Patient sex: M
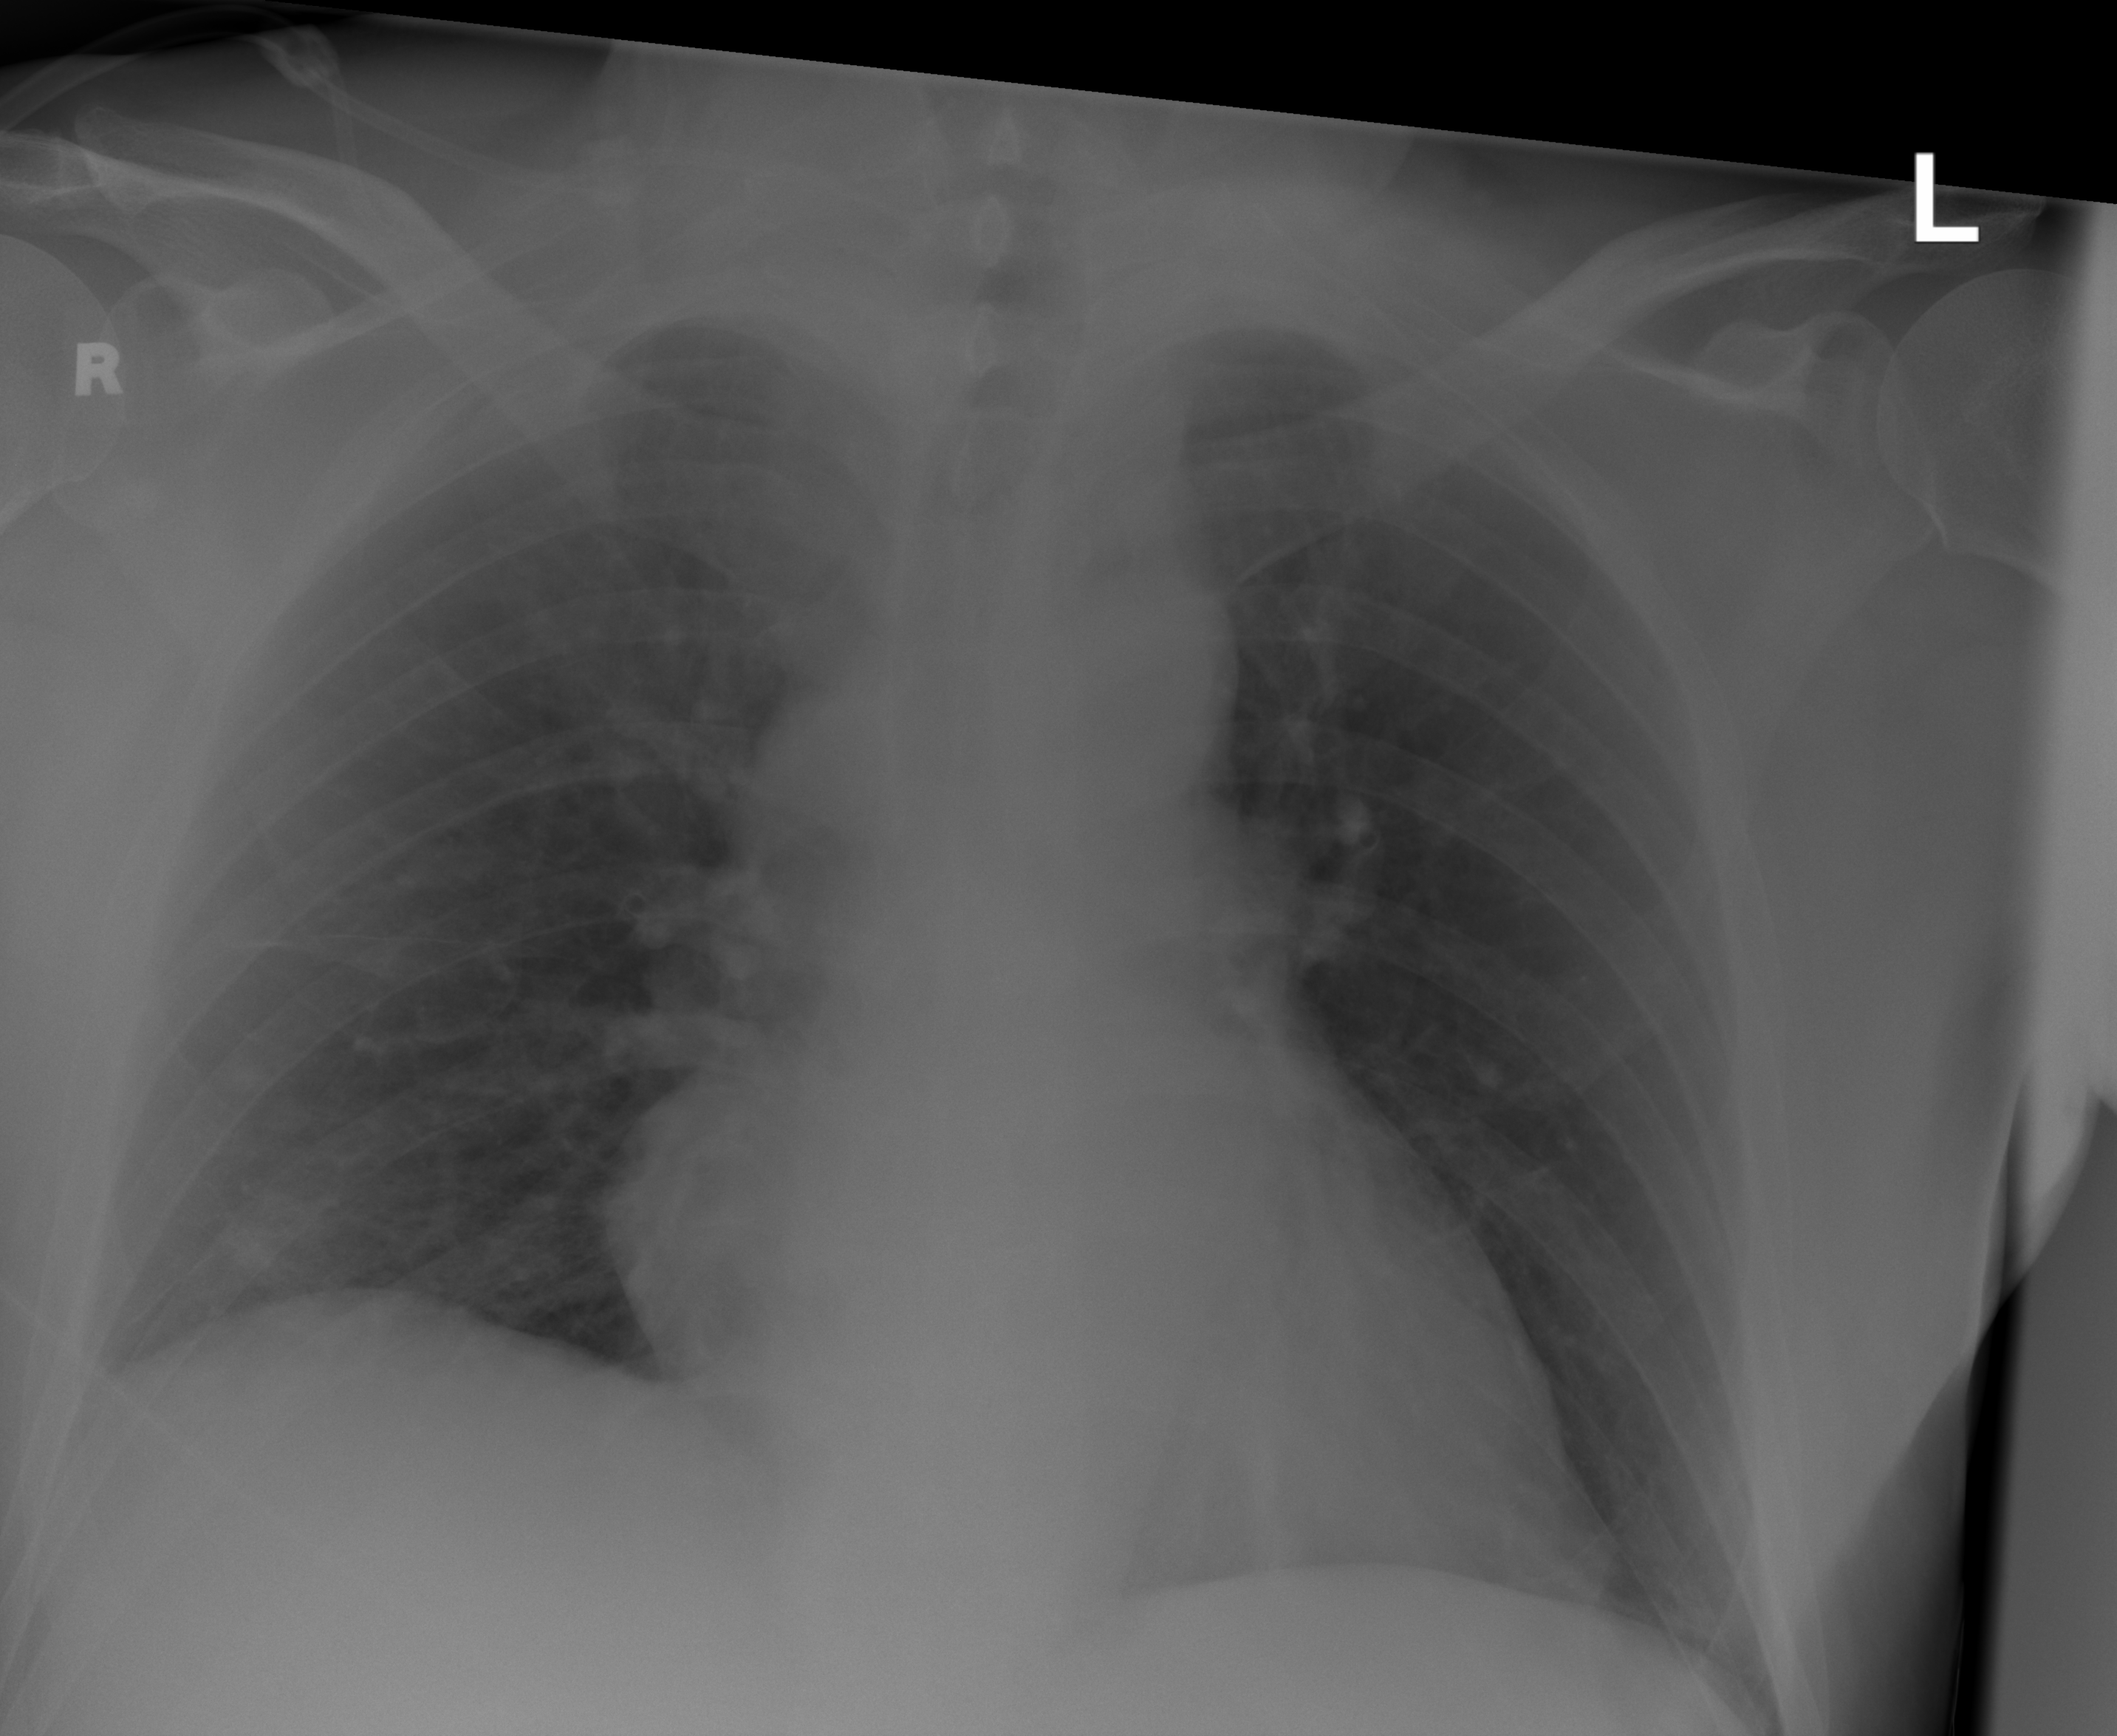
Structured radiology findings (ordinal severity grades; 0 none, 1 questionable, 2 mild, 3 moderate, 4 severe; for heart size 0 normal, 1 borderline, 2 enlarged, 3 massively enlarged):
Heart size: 2
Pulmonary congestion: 0
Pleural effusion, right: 0
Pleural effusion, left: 0
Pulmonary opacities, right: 2
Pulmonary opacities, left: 0
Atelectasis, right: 2
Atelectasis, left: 0